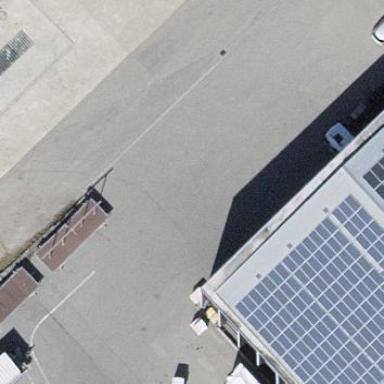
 consisting of solar photovoltaic panels."